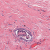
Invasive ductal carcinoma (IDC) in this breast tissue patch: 0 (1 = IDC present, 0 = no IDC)